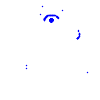
Particle: electron